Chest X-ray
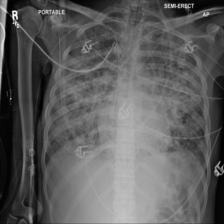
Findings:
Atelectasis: negative
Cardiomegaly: negative
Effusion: negative
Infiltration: positive
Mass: negative
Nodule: negative
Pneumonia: negative
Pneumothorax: negative
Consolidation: negative
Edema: negative
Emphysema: negative
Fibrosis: negative
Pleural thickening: negative
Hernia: negative